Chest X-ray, AP view. Patient: 56 years old, sex M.
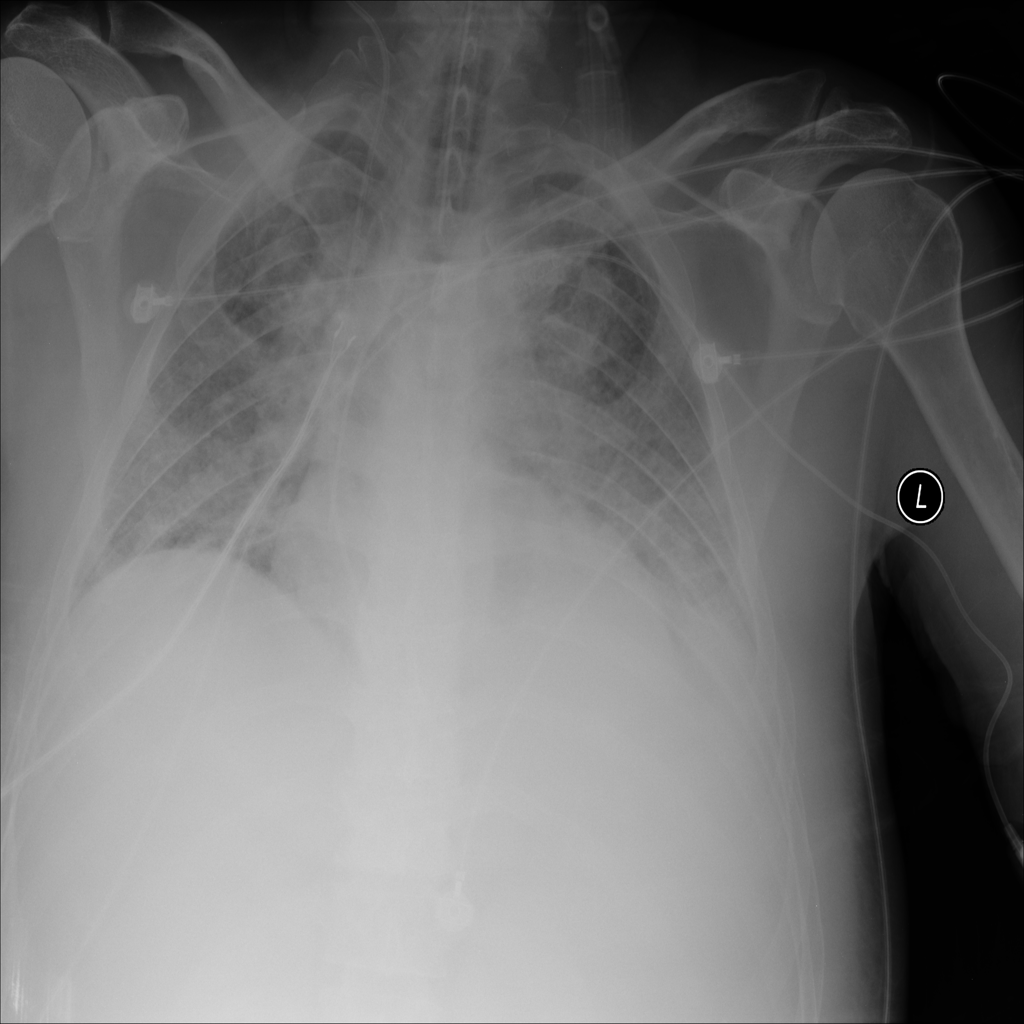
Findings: Atelectasis, Edema, Infiltration